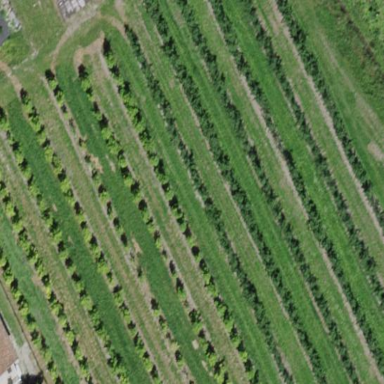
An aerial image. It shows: Orchard.